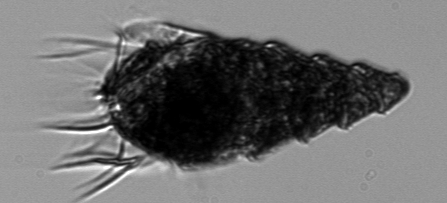
Label: Laboea_strobila